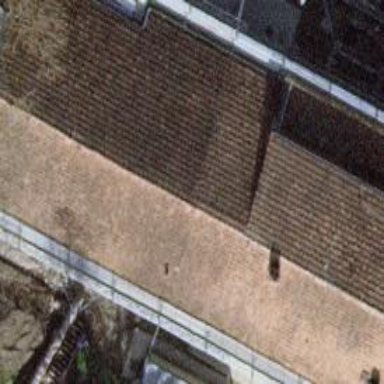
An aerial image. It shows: Farm auxiliary building with gabled roof.